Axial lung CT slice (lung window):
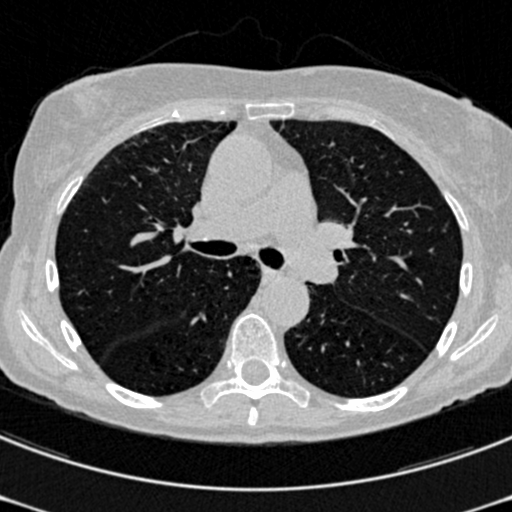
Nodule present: no